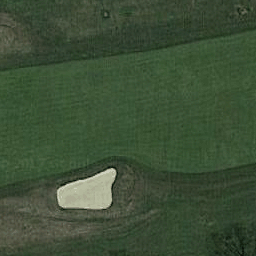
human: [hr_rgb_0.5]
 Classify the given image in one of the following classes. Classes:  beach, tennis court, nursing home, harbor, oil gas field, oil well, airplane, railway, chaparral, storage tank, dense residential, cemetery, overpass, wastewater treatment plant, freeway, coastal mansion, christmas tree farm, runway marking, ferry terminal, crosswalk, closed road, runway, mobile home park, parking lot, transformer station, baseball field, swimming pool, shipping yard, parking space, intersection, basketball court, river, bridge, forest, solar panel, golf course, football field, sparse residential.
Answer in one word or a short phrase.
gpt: golf course